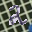
Label: 2